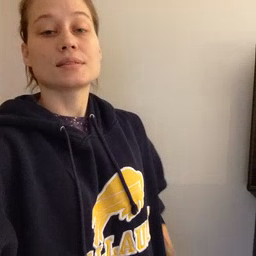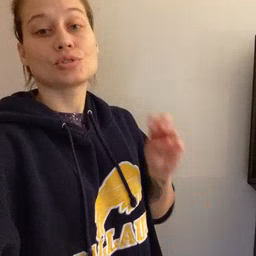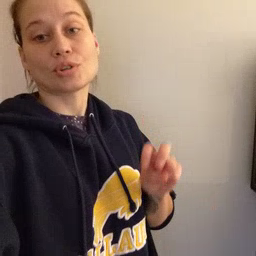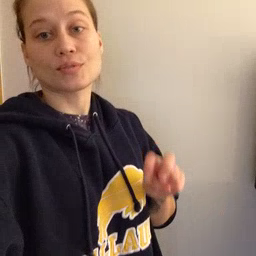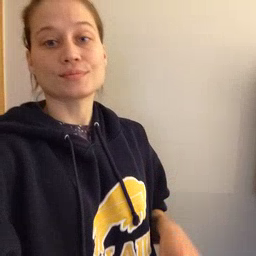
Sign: chair